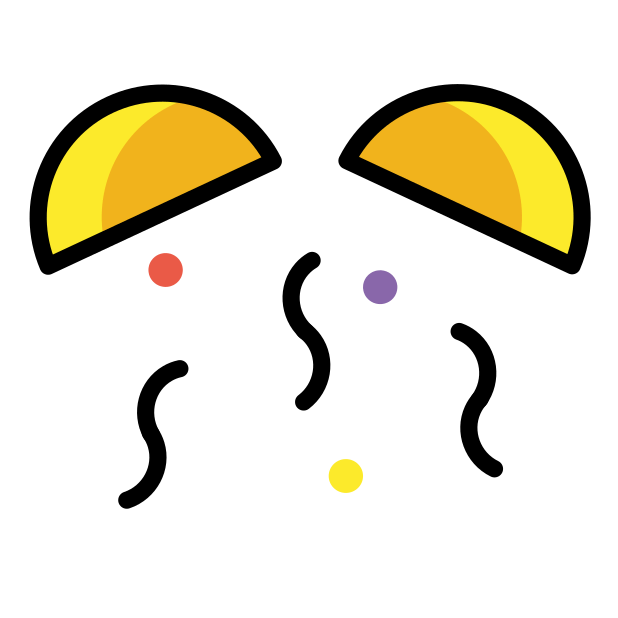
Emoji: 🎊
Name: confetti ball
Unicode: 0x1f38a